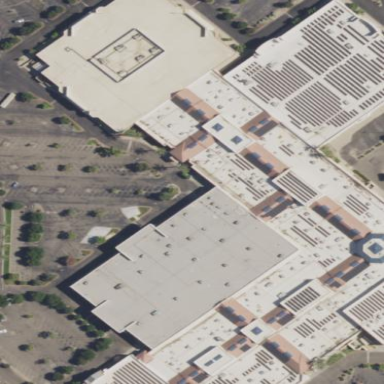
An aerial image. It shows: Commercial building housing mall.